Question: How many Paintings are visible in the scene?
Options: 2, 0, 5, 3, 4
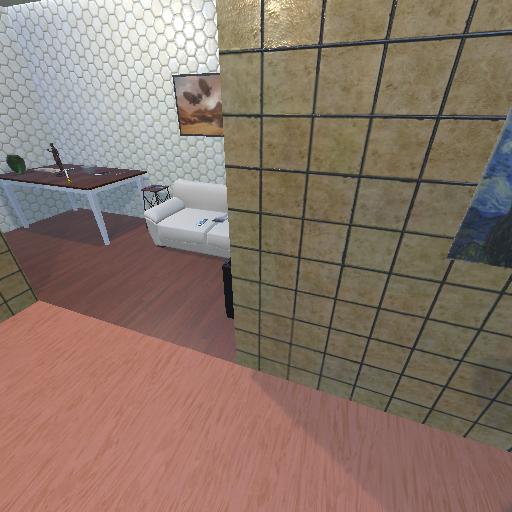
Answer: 2